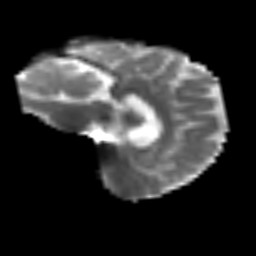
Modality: T2w
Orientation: sagittal
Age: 46
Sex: male
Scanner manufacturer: siemens
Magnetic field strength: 3 T
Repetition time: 3.2 s
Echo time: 0.081 s